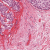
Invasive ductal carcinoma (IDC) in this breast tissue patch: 0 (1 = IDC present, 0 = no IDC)